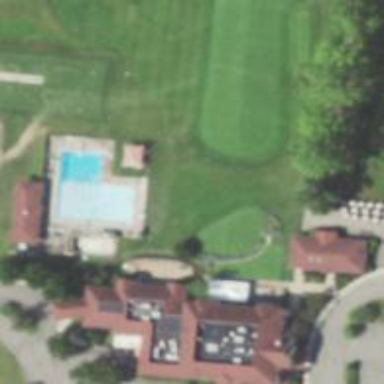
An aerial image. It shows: Golf tee.